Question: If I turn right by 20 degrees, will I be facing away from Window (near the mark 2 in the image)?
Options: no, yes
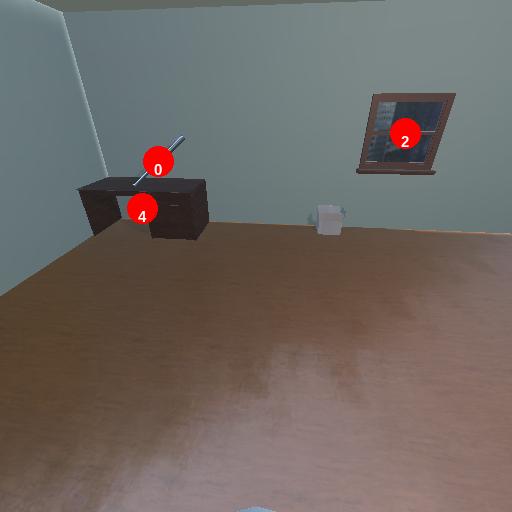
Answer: no